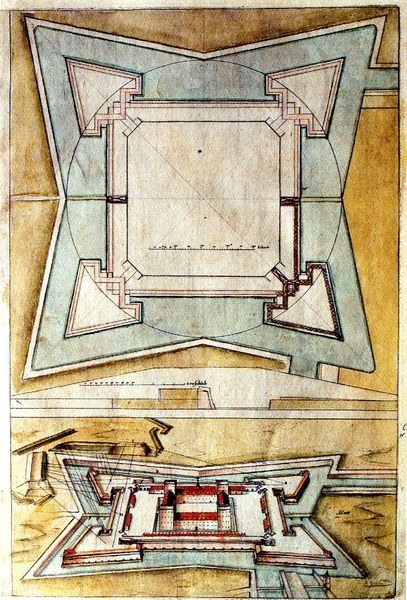
Titel: Castel zu Julch
Künstler: Daniel Specklin
Institution: Peter-Buch, S.15
Schlagwörter: gelb, grün, stadt, zeichnung, gebäude, schloss, beige, architektur, kreis, perspektive, stern, festung, befestigt, entwurf, ecken, mauern, richtung, siedlung, plan, viereck, grundriss, lageplan, wassergraben, zitadelle, zufluss, bu, sternfestung